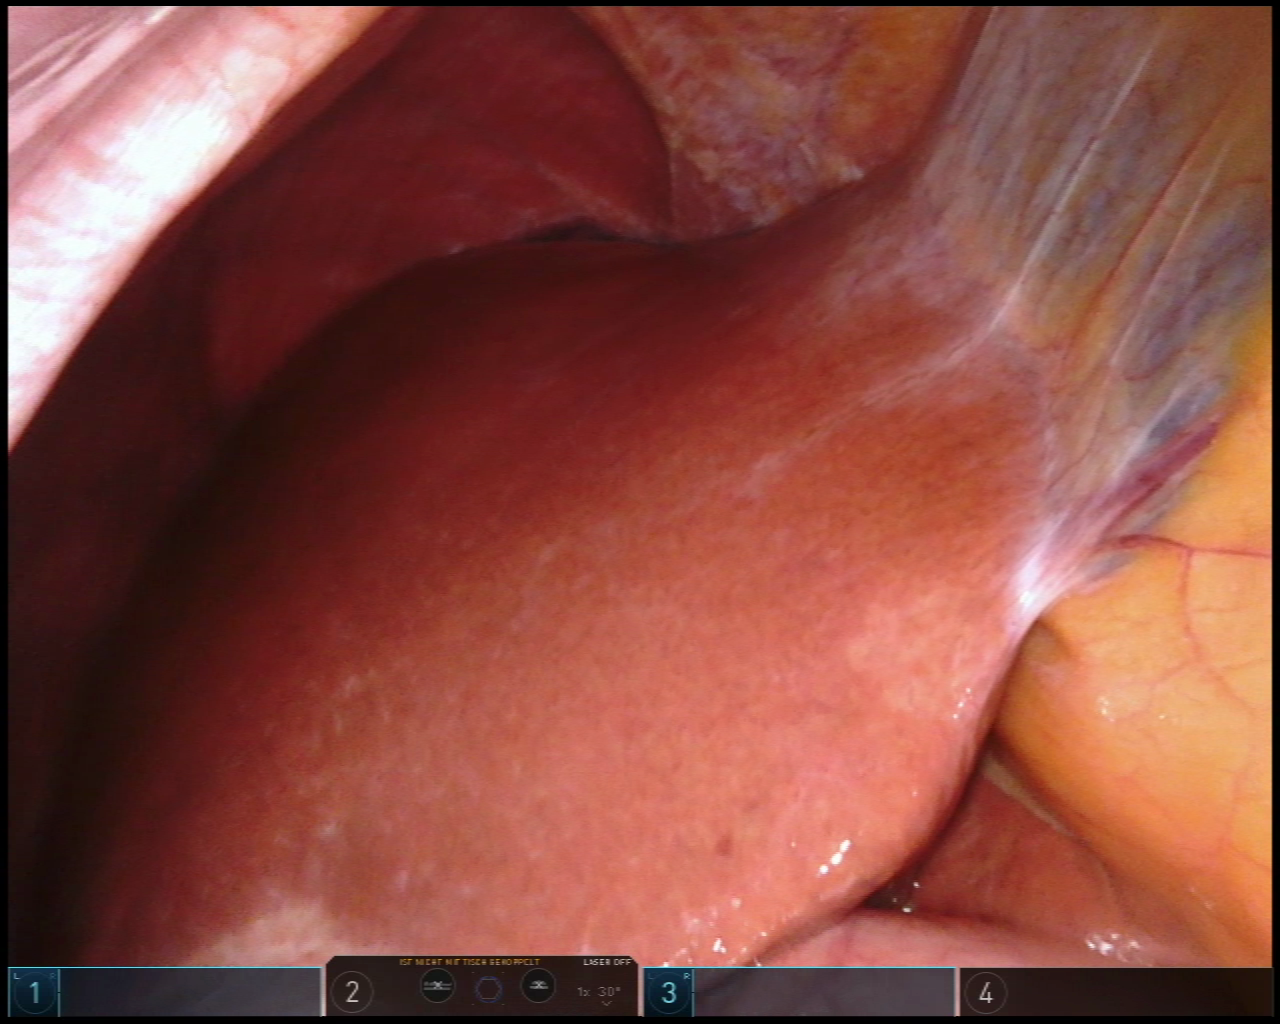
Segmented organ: liver
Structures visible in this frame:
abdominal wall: yes
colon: no
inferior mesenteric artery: no
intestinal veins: no
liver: yes
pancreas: no
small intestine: no
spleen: no
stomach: yes
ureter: no
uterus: no
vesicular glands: no